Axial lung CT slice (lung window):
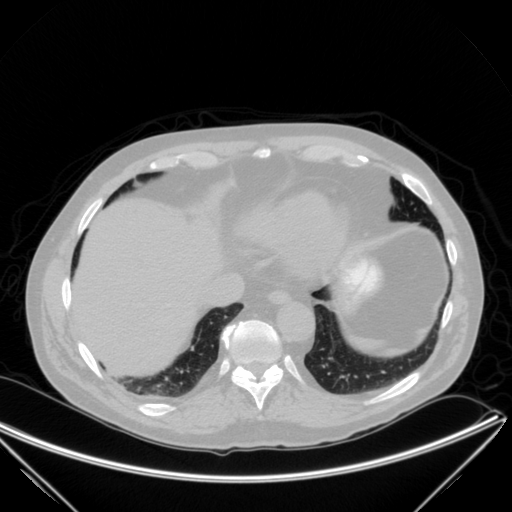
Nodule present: no